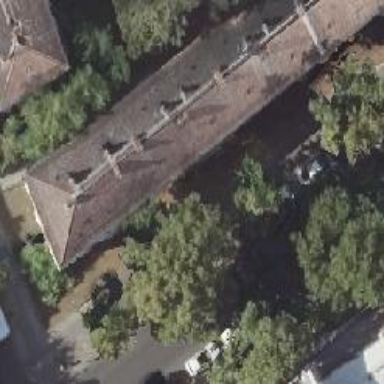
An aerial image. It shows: Hipped-roof building with apartments.